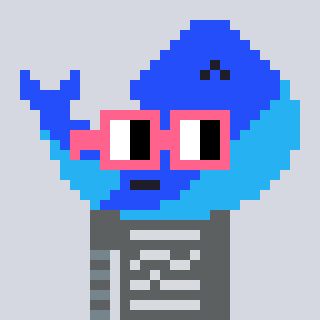
a pixel art character with square pink glasses, a whale-shaped head and a redpinkish-colored body on a cool background